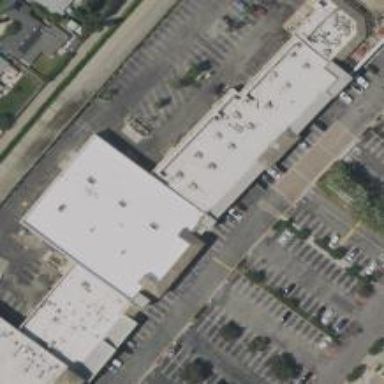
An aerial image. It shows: Retail building.